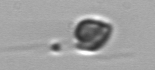
Label: flagellate